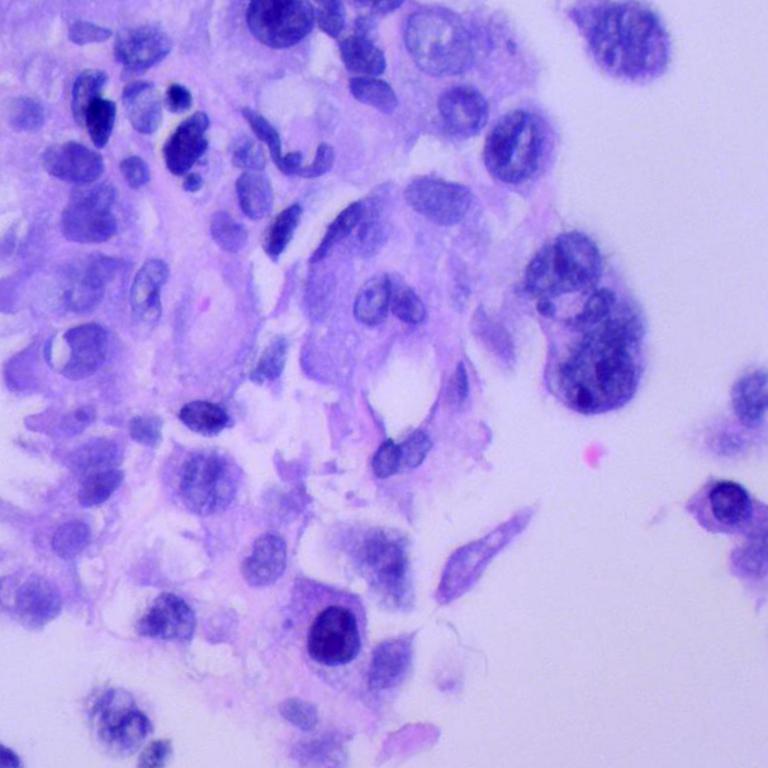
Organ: lung
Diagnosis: adenocarcinomas